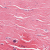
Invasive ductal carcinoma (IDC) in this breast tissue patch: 0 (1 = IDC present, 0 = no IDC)